Question: How do you make a VStack cover the entire width of the string? Mine seems to have a gap even though I didn't use any styling. Also, does anyone know how to make Swift print all my text and not use an elipses in the titles? Thanks!

Here is the code for my body. All fonts and images have been added/imported to assets.
'''
var body: some View {
VStack(){
// Text(article.titleText)
// Text(article.siteText)
// Text(article.tickerText)
// Text(article.dateText)
// AsyncImage(url: article.imageURL) {image in
// image.resizable()
// .aspectRatio(contentMode: .fit)
// .frame(width: 64)
// } placeholder: {
// ProgressView()
// }
HStack(spacing: 16){
VStack(alignment: .leading, spacing: 4){
Text(article.siteText)
.font(Font.custom("Inter-Regular.ttf", size: 12))
Text(article.titleText)
.font(Font.custom("Inter-SemiBold.ttf", size: 20))
.frame(width: 247)
.padding([.bottom], 4)
HStack(spacing: 10){
Text(article.dateText)
.font(Font.custom("Inter-Regular.ttf", size: 12))
Image("rect")
Text(article.tickerText)
Image("green")
// .padding([.leading, .trailing], -8)
Text("2.33%")
.foregroundColor(Color(red: 0.345, green: 0.50, blue: 0.155, opacity: 1.0))
}
}
AsyncImage(url: article.imageURL) {image in
image.resizable()
.aspectRatio(contentMode: .fit)
.frame(width: 64, height: 64)
.cornerRadius(20)
} placeholder: {
ProgressView()
}
}
Image("rect-hor")
}
}
'''
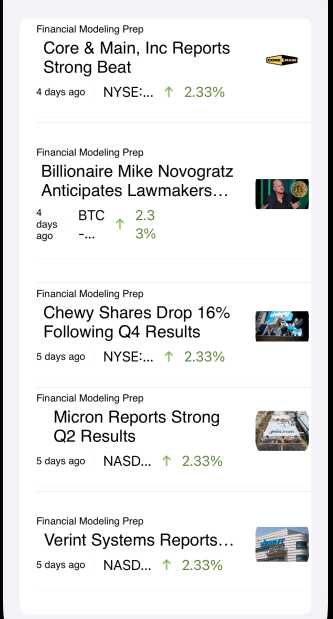
Answer: The problem is that you're modifying the 'Text' view that holds your 'article.titleText' with '.frame(width: 247)'.
Removing this modifier should fix your problem.